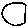
Label: circle